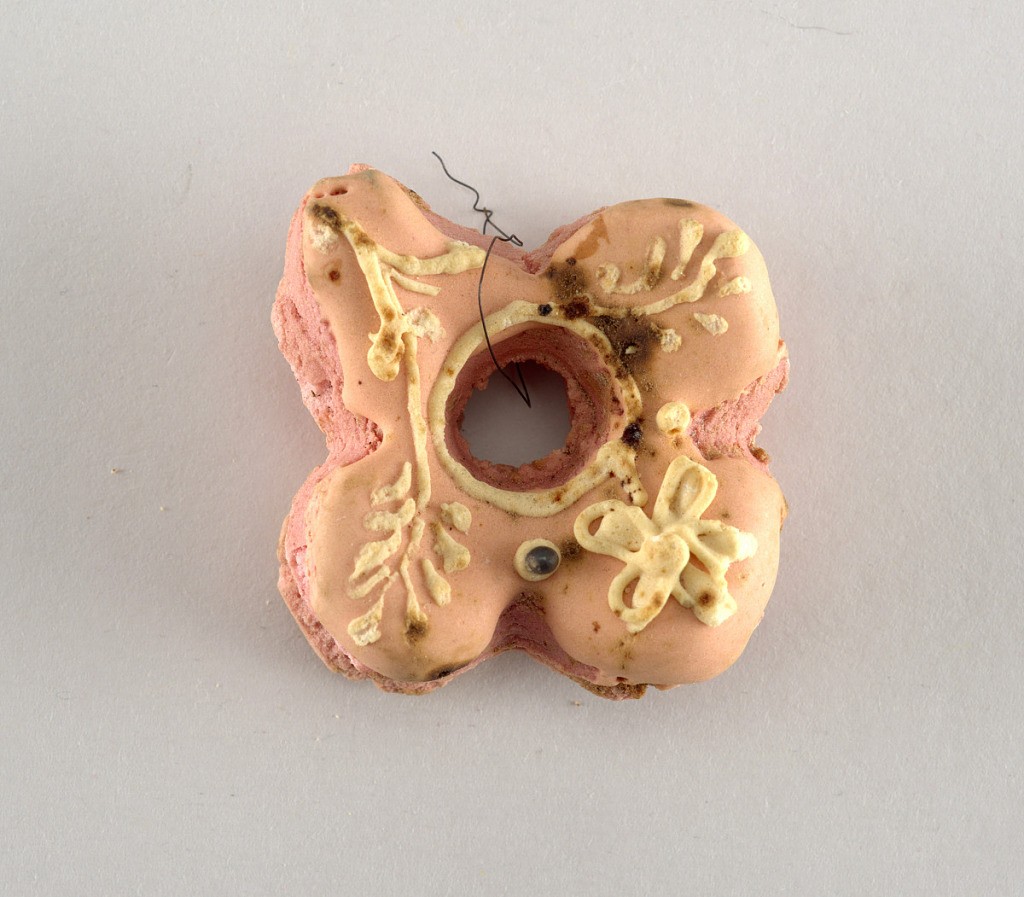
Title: Ornament, Christmas tree
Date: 1850–99
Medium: Dough
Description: Four-lobed pink cookie with pink frosting and white sugar decoration.